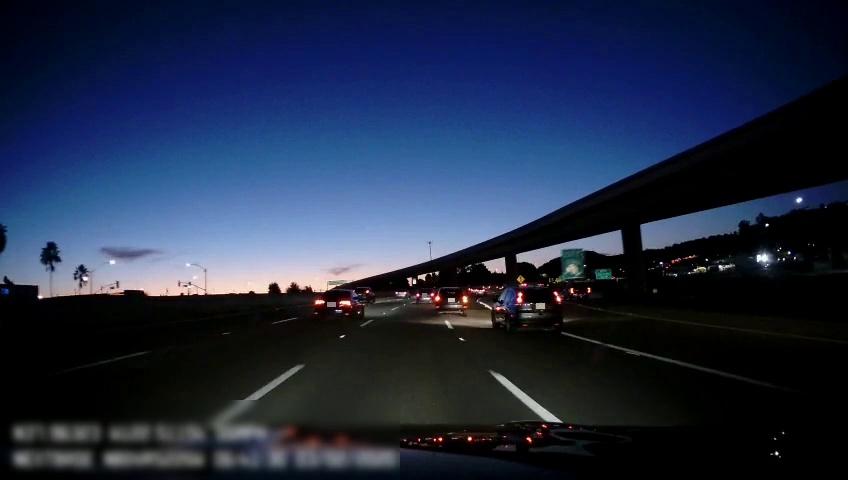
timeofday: Night
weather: Other
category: Drivable Space
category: Vehicles | SUV
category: Vehicles | SUV
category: Vehicles | Car
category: Vehicles | Car
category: Vehicles | Car
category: Vehicles | SUV
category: Vehicles | Car
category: Lanes | Current Lane
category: Lanes | Current Lane
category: Lanes | Alternate Lane
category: Lanes | Alternate Lane
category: Lanes | Alternate Lane
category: Traffic | Signs
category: Traffic | Signs